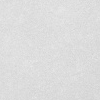
Atmospheric dust classification: dusty